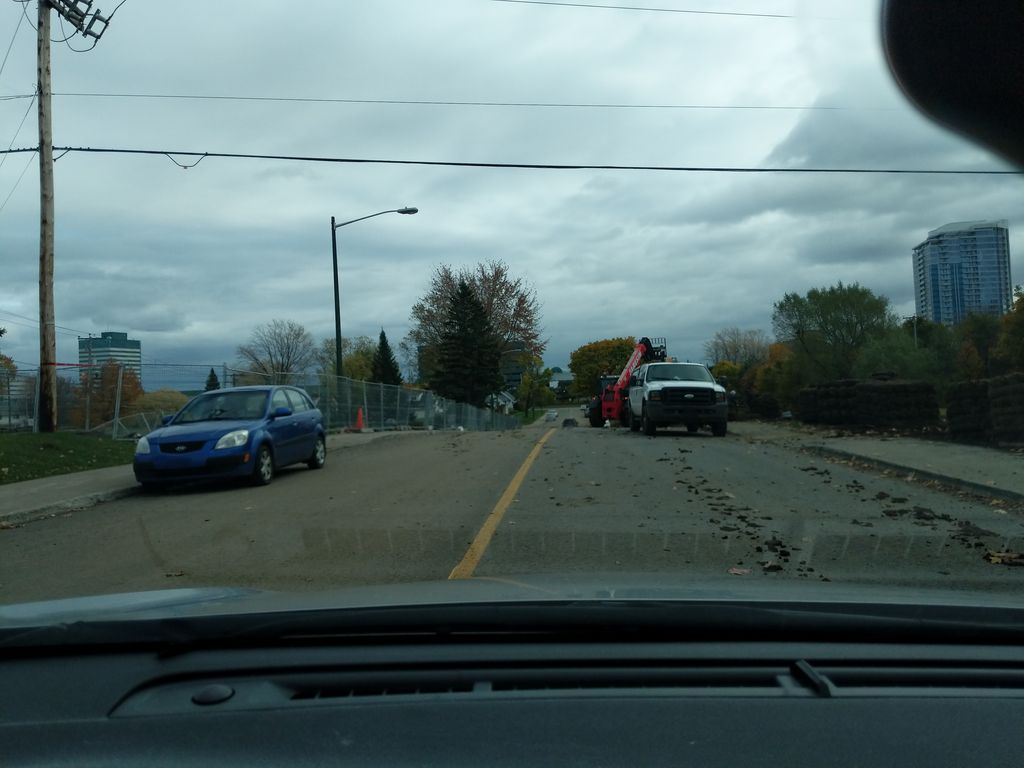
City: quebec_city